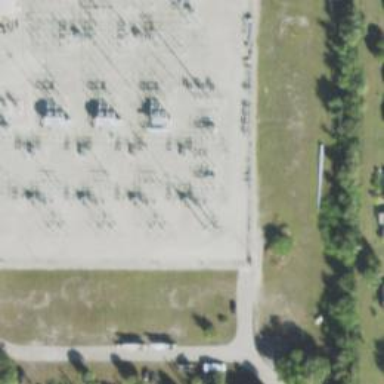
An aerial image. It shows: Switch for power supply.